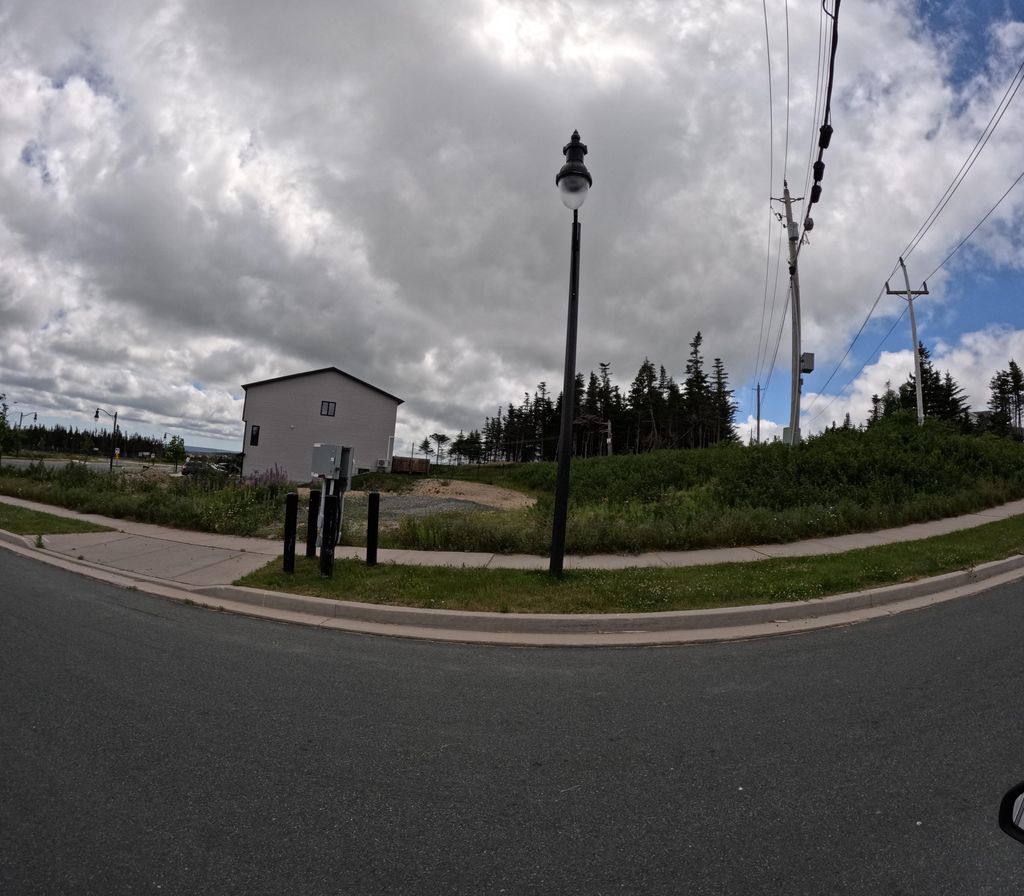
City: st_johns